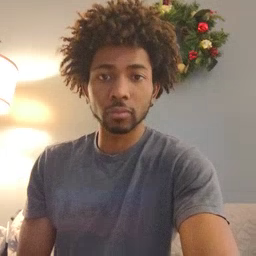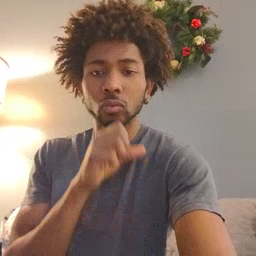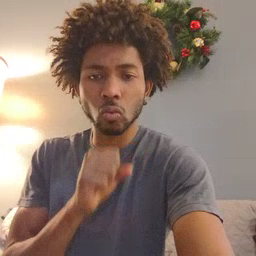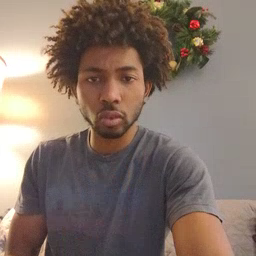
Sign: old